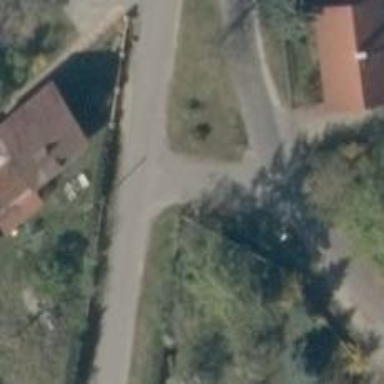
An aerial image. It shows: Asphalt road in residential area.